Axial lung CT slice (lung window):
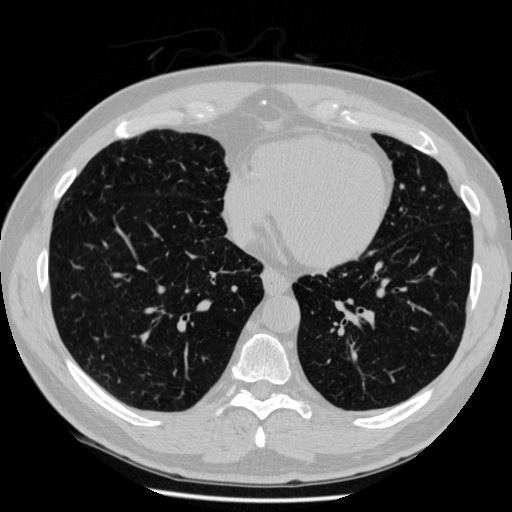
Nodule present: no